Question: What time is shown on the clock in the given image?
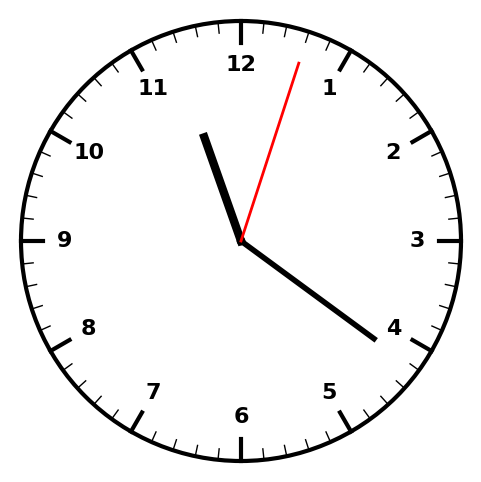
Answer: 11:21:03